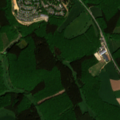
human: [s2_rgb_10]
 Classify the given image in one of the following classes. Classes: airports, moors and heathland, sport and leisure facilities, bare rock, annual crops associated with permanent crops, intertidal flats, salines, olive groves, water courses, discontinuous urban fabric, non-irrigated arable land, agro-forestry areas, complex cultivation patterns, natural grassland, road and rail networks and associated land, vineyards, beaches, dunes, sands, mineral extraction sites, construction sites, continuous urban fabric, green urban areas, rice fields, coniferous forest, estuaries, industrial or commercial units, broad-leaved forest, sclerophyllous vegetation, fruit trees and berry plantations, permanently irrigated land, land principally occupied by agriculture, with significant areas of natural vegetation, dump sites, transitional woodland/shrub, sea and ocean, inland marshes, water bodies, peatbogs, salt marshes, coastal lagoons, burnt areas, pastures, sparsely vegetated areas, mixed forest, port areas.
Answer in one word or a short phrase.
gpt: sport and leisure facilities, non-irrigated arable land, complex cultivation patterns, broad-leaved forest, coniferous forest